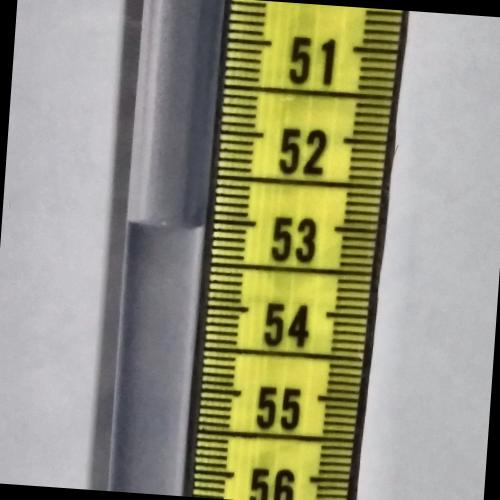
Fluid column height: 53.1 cm